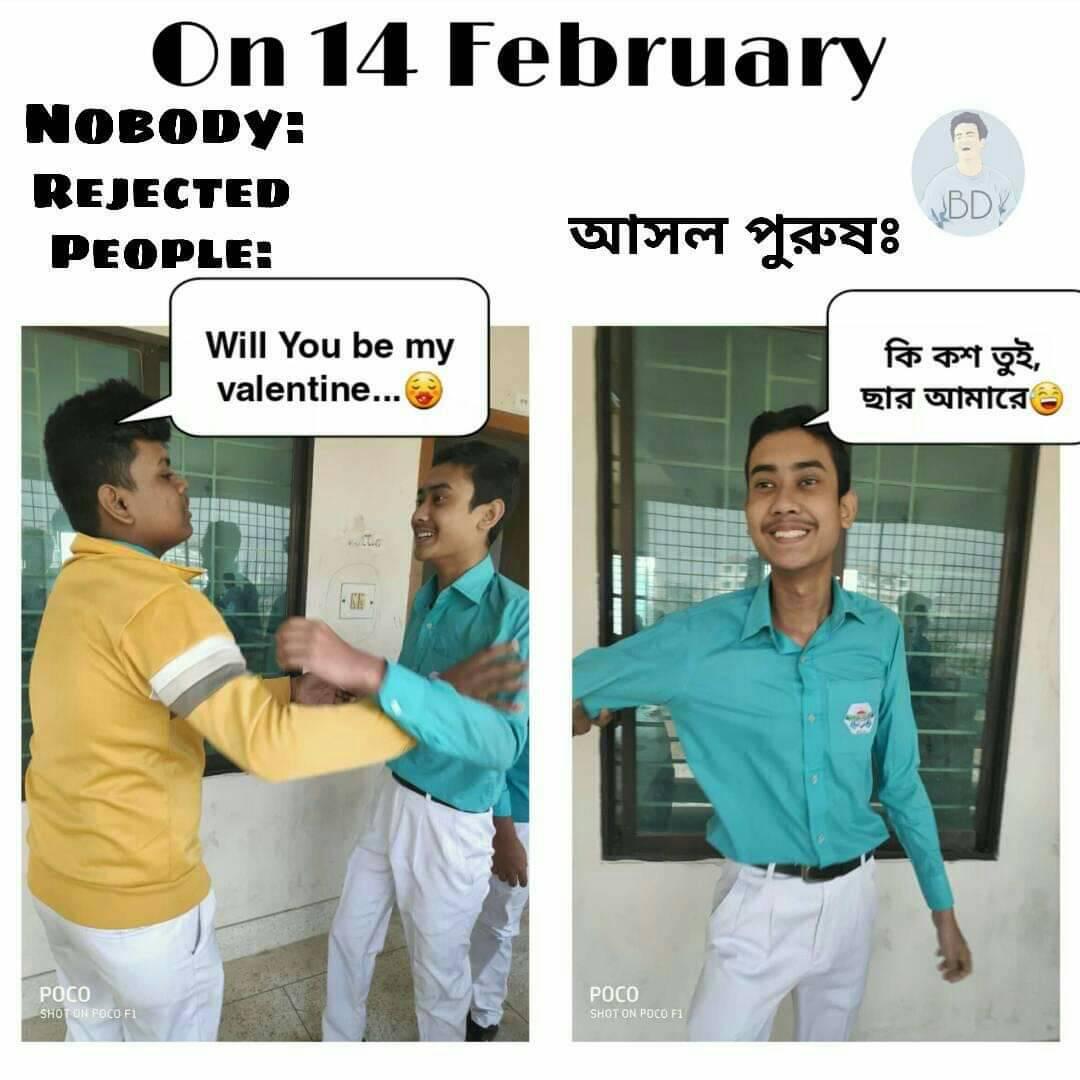
Caption: On 14 February   NOBODY:   REJECTED PEOPLE:   Will You be my valentine...   আসল পুরুষঃ    কি কশ তুই , ছার আমারে
Label: non-hate